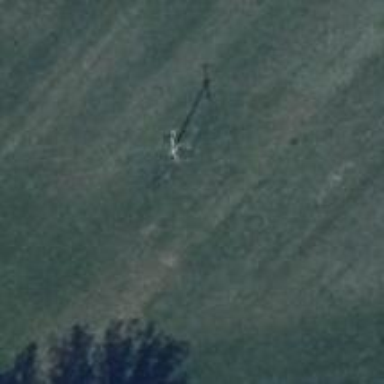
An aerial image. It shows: Power pole.